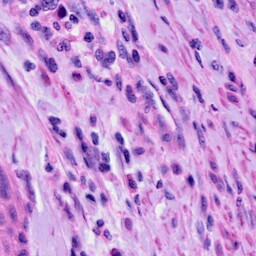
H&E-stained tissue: Cervix